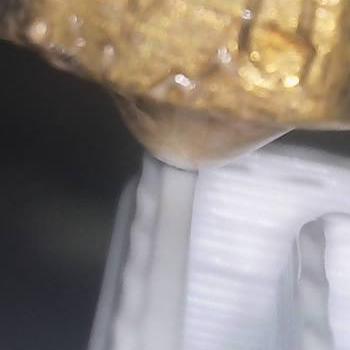
Flow rate: 133%